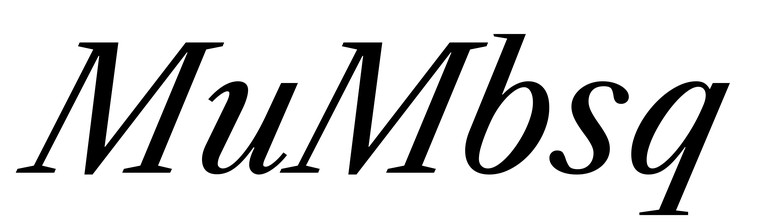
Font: LibreCaslonText-Italic_Italic